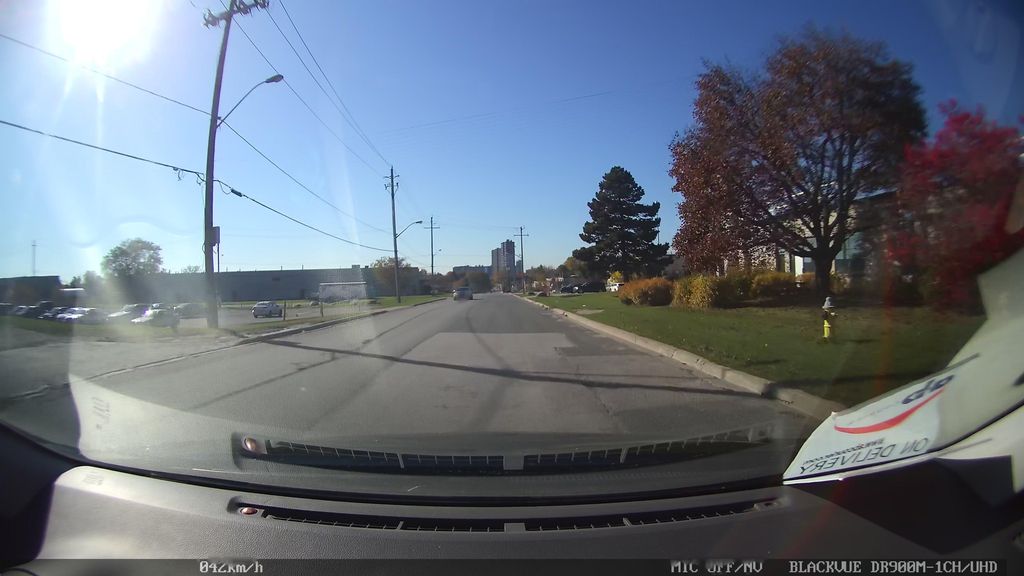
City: toronto